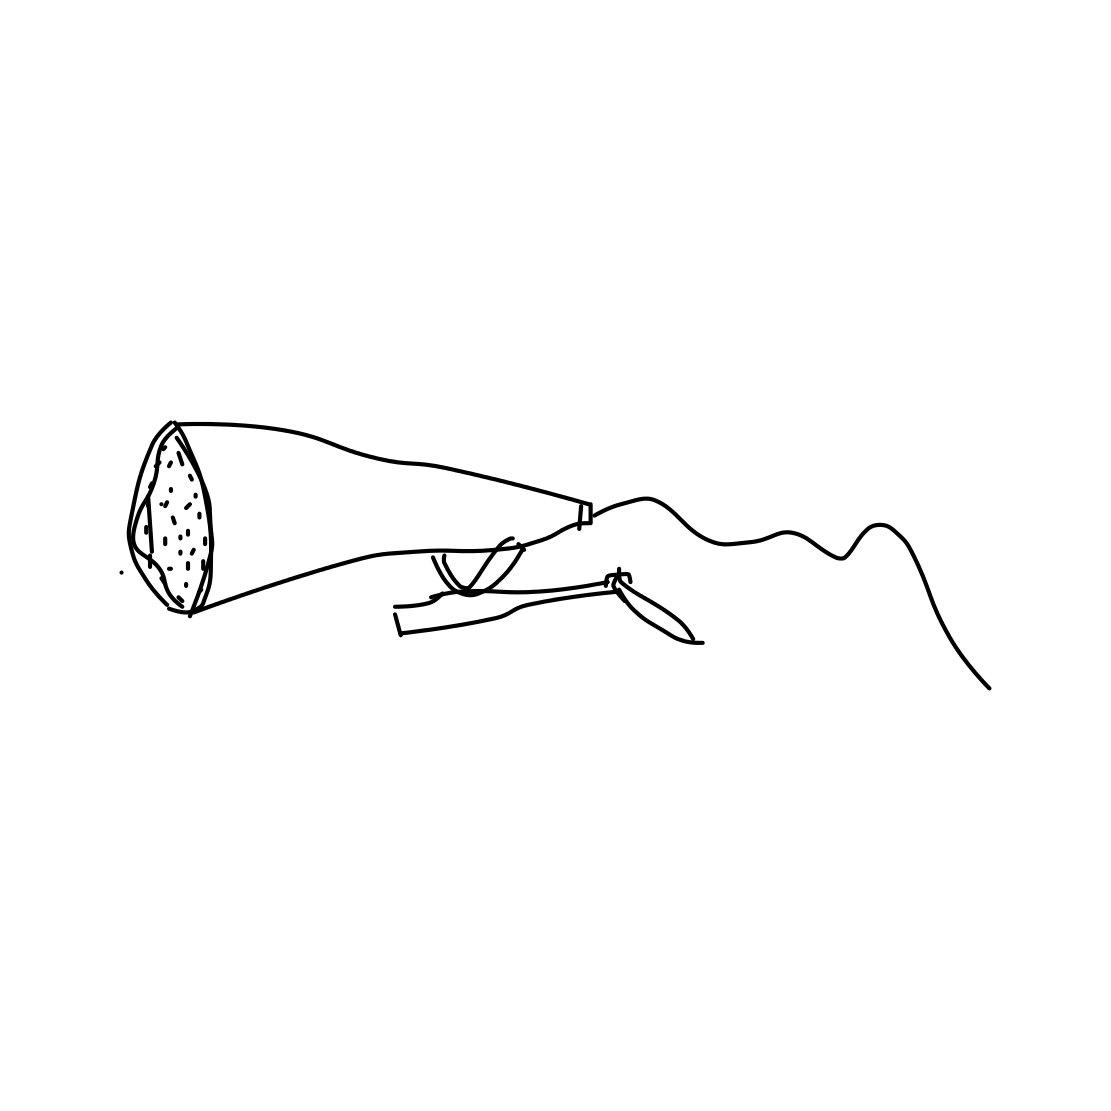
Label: microphone